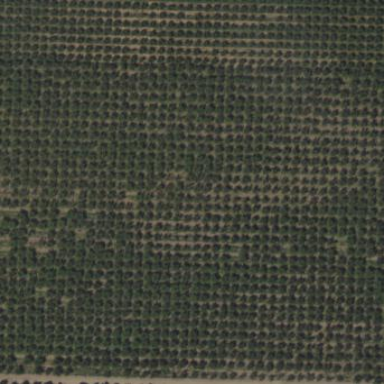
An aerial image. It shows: Orchard.